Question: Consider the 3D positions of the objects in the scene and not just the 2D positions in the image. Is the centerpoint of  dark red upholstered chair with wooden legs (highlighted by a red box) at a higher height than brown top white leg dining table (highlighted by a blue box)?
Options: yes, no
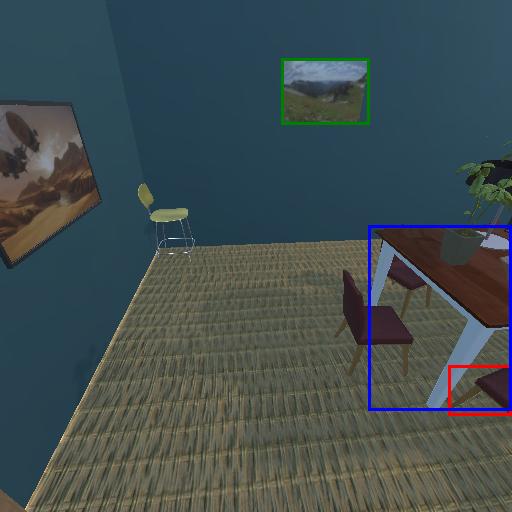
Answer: yes